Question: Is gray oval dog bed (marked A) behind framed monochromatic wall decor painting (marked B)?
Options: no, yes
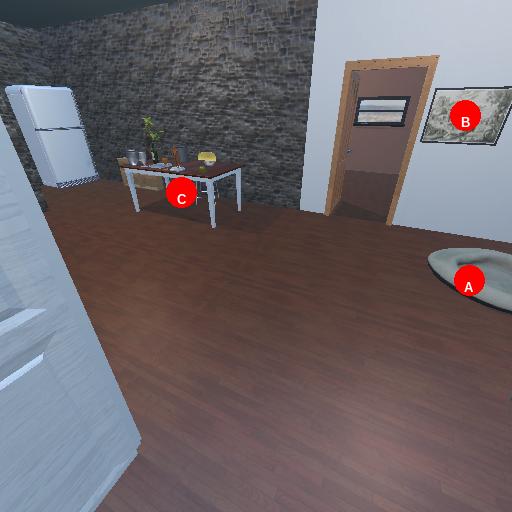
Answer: no